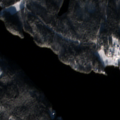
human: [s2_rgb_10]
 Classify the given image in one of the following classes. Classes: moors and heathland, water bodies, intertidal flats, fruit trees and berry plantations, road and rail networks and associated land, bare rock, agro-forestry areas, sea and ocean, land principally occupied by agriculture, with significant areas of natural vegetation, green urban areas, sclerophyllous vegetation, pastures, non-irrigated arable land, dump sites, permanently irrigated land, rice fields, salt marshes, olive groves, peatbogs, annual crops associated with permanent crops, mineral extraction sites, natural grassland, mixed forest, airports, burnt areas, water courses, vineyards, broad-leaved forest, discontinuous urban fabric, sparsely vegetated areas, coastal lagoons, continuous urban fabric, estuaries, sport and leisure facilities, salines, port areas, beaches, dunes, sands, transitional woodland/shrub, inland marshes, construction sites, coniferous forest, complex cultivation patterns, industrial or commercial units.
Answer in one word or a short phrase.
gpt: coniferous forest, mixed forest, water bodies